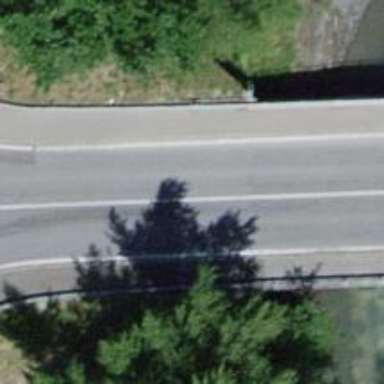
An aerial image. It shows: Tertiary road on asphalt surface on bridge.